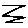
Label: zigzag